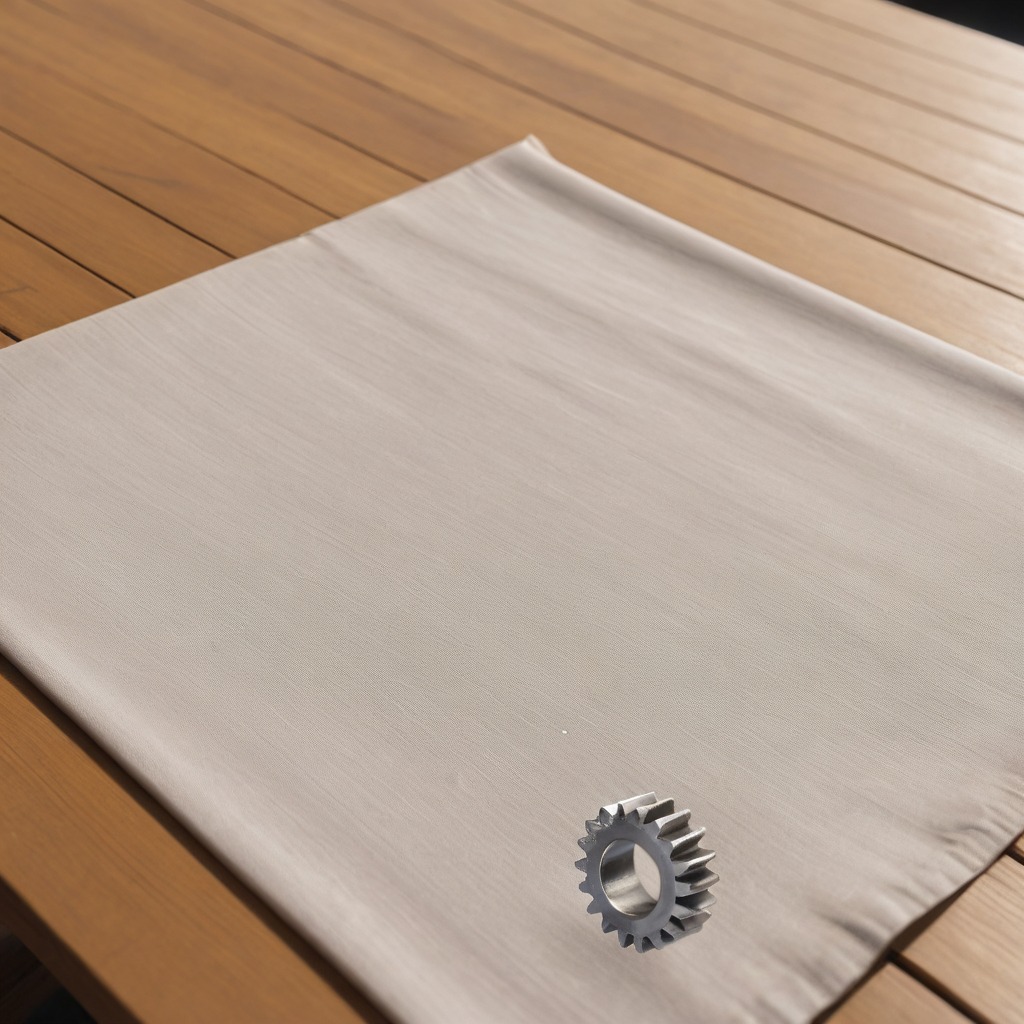
A steel gear with teeth lies on the wooden table in the outdoor workshop during daytime bright natural light soft shadows worn but beneath the cloth.